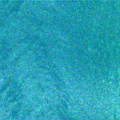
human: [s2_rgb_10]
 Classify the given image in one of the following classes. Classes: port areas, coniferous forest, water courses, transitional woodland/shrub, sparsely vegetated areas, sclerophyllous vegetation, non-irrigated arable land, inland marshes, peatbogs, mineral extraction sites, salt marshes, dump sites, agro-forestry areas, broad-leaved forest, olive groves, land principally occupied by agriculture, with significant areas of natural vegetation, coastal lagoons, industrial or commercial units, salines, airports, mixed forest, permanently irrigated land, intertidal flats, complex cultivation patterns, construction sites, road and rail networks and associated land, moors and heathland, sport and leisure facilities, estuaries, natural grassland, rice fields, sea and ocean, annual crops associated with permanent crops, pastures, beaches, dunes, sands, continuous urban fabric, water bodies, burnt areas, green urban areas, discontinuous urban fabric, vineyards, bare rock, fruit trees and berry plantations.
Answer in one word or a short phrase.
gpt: sea and ocean